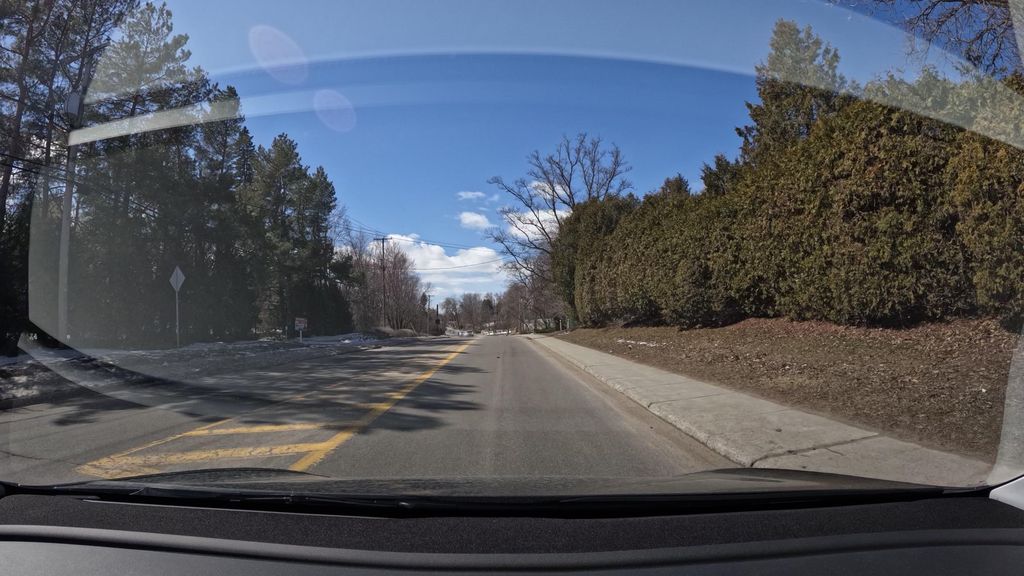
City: montreal